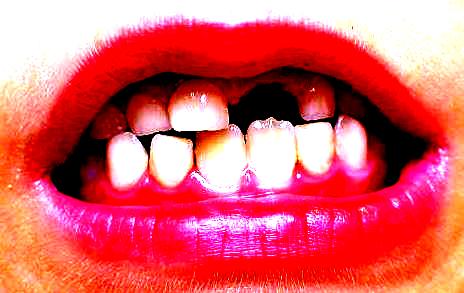
Condition: hypodontia